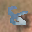
Label: 8